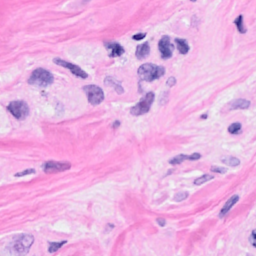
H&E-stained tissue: Breast